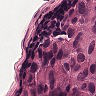
Metastatic tissue present: yes